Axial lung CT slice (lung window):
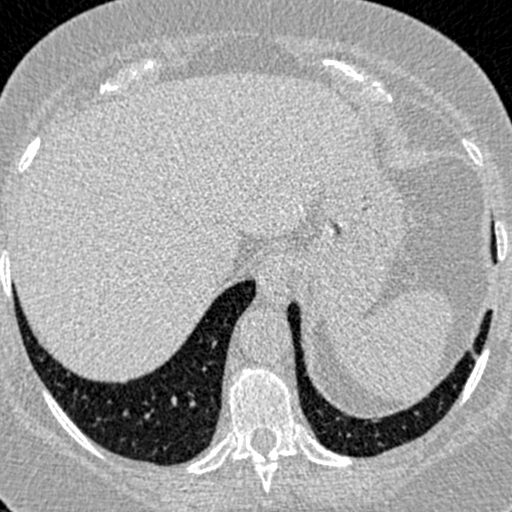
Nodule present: no